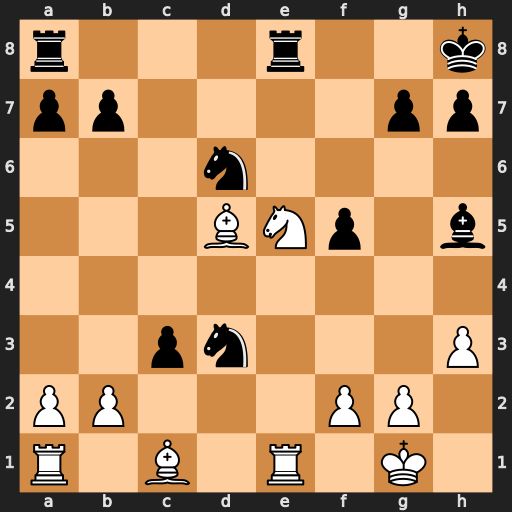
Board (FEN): r3r2k/pp4pp/3n4/3BNp1b/8/2pn3P/PP3PP1/R1B1R1K1
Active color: w
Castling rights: -
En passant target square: -
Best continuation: Nxd3 Rxe1+ Nxe1